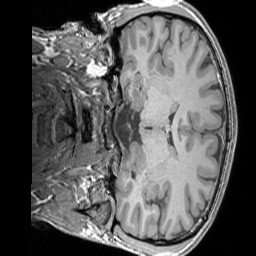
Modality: T1w
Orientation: coronal
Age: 25
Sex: male
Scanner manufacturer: siemens
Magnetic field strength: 3 T
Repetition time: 1.83 s
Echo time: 0.00303 s